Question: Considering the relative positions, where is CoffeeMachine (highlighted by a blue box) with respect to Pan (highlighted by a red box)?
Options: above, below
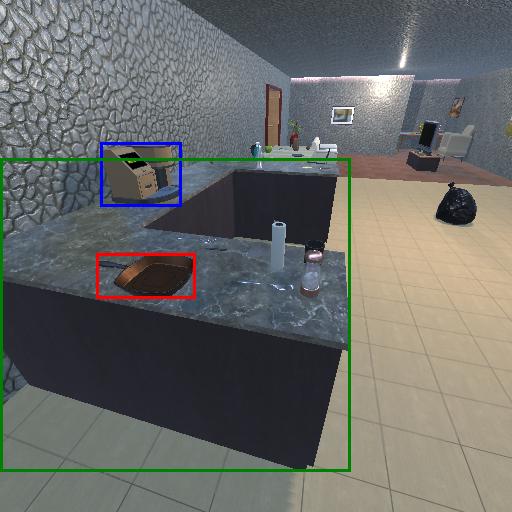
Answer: above